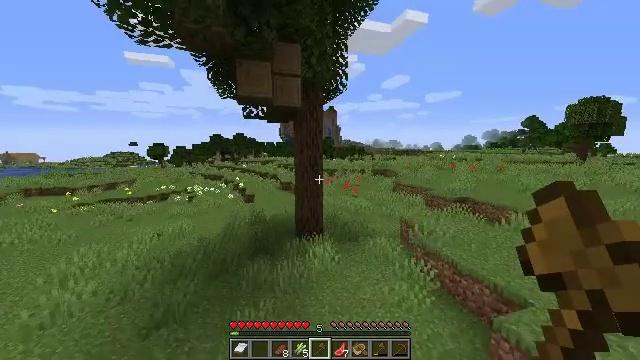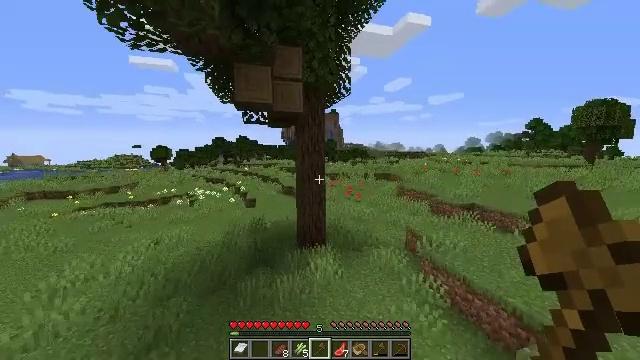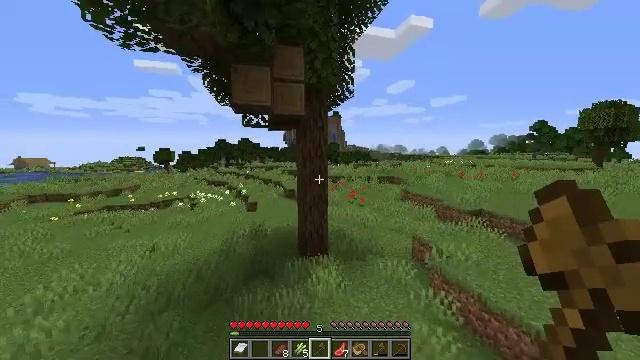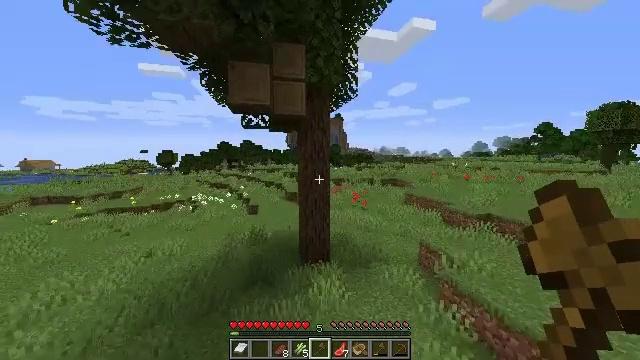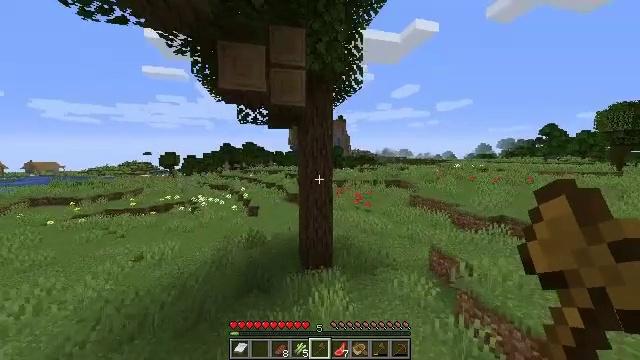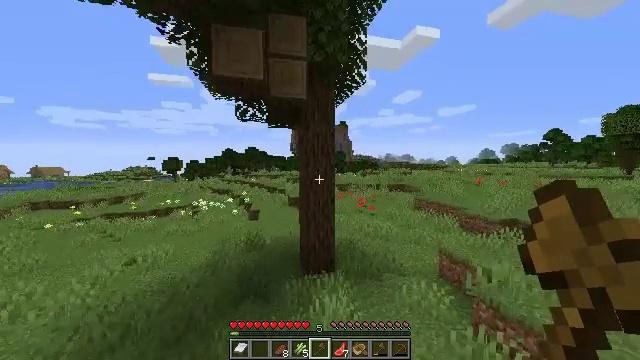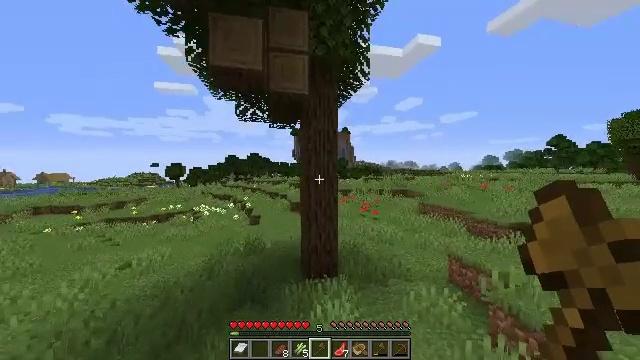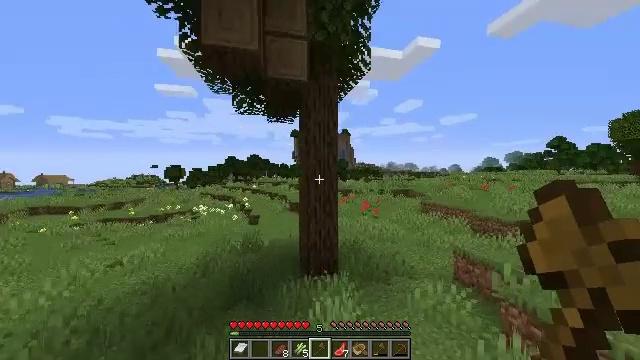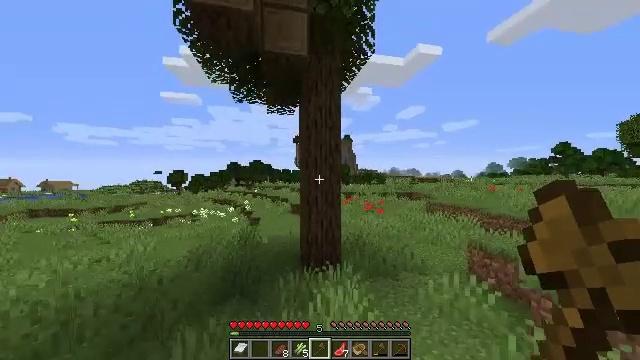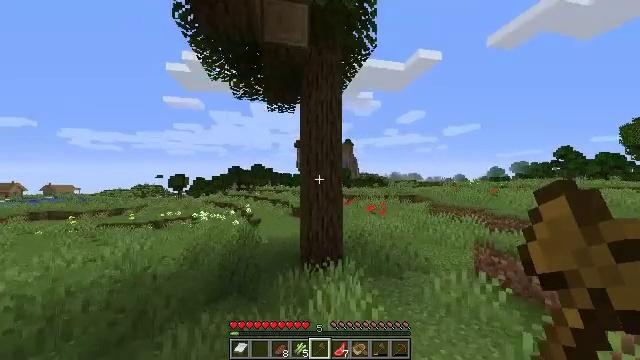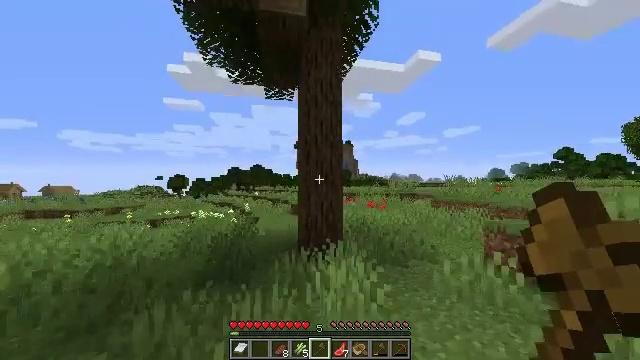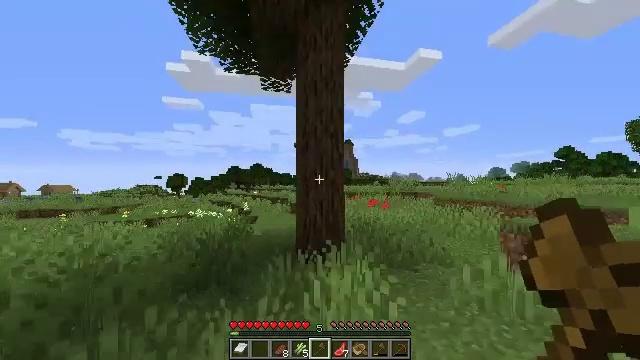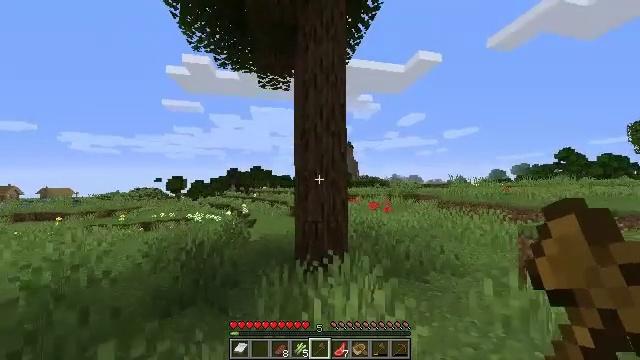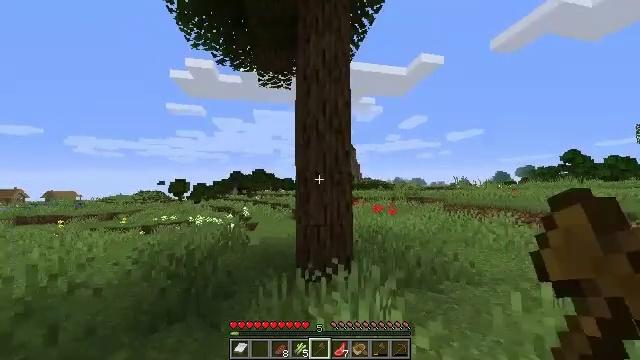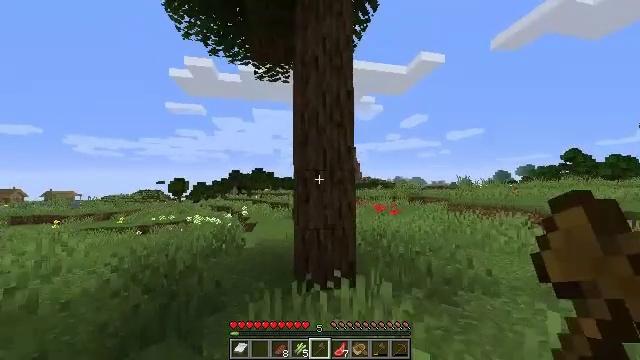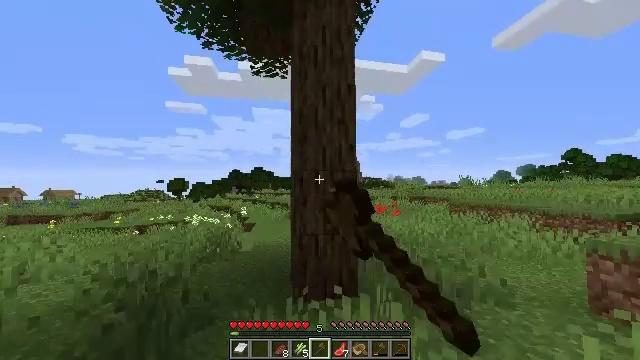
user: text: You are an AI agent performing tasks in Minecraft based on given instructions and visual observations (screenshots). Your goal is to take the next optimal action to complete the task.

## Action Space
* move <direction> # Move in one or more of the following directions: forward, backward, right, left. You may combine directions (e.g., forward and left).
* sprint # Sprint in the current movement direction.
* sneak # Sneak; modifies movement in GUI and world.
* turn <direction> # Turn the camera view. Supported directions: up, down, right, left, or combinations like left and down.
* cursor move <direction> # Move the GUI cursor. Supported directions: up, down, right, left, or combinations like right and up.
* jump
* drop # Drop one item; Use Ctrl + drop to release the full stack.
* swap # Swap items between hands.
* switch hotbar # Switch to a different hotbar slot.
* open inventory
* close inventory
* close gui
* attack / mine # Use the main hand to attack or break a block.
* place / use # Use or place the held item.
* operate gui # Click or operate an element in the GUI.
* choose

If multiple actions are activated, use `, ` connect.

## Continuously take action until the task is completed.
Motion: motion action
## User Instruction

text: Gather oak logs from trees.
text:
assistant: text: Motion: move forward, jump
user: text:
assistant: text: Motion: move forward, jump
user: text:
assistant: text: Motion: move forward, jump
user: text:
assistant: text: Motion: move forward, jump
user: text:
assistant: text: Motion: move forward, turn up, jump
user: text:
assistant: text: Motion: move forward, turn up, jump
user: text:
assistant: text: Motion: move forward, jump
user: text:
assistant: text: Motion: move forward, turn up
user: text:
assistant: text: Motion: move forward, turn up
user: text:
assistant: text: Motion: move forward
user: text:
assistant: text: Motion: move forward
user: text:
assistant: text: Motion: move forward
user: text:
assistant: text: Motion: move forward
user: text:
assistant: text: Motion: move forward, attack / mine
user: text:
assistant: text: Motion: move forward, attack / mine
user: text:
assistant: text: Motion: move forward, attack / mine
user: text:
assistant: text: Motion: move forward, attack / mine
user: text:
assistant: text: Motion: move forward, turn up, attack / mine
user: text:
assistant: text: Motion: move forward, attack / mine
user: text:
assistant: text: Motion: move forward, turn up, attack / mine
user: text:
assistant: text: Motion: attack / mine
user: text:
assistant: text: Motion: attack / mine
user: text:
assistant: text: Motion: attack / mine
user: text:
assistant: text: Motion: attack / mine
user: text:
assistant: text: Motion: attack / mine
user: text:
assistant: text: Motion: attack / mine
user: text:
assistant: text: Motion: attack / mine
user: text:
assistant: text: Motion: attack / mine
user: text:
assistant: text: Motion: attack / mine
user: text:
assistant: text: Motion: attack / mine